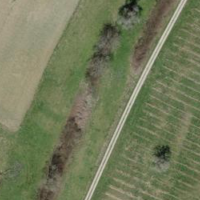
EUNIS habitat code: 52
Species observed at this site:
Lamium purpureum
Lysimachia nummularia